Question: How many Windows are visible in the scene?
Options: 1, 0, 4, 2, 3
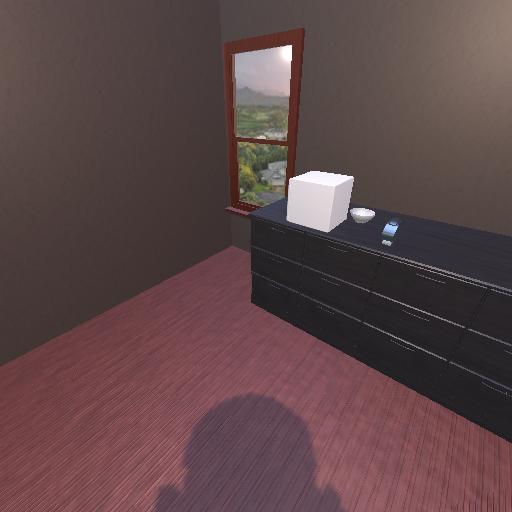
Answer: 1